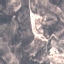
Land use / land cover: HerbaceousVegetation